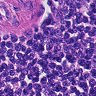
Metastatic tissue present: no